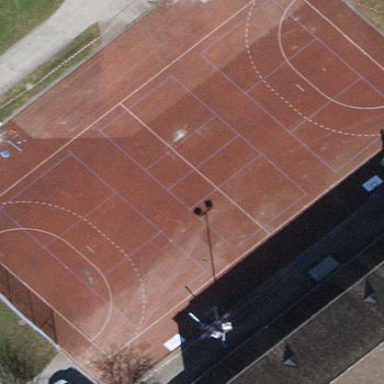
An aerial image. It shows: Basketball court on leisure land pitch.